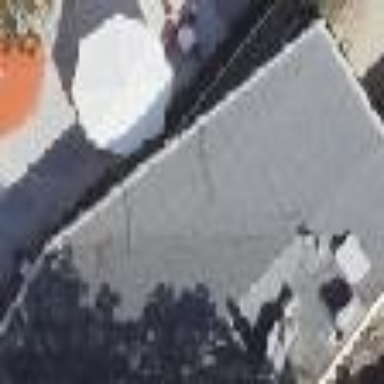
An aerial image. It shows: Close-up view of roof of building.